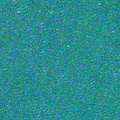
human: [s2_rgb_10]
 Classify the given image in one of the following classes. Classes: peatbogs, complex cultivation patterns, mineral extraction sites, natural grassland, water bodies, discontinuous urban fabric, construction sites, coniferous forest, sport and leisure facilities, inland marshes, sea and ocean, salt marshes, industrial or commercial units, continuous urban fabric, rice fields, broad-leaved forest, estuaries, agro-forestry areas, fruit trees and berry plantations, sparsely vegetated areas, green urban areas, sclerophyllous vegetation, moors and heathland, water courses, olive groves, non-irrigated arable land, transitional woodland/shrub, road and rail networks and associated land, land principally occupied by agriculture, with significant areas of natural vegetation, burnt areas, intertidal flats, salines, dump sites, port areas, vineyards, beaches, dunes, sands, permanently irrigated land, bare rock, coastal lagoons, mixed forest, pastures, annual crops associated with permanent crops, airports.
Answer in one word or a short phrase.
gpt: sea and ocean